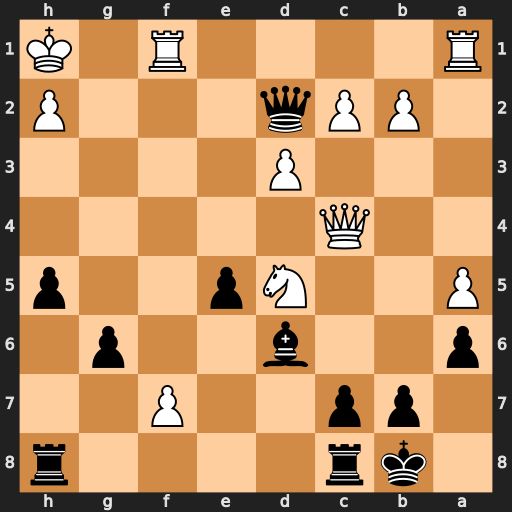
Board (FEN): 1kr4r/1pp2P2/p2b2p1/P2Np2p/2Q5/3P4/1PPq3P/R4R1K
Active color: b
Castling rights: -
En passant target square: -
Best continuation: e4 Nf4 Bxf4 Rxf4 Qxf4